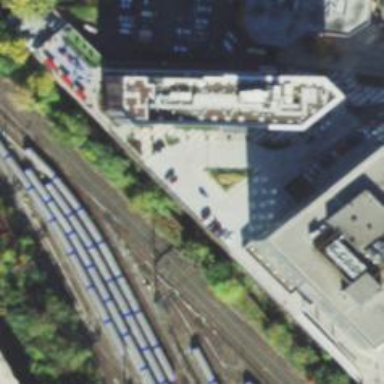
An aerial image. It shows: Multi-storey parking building.